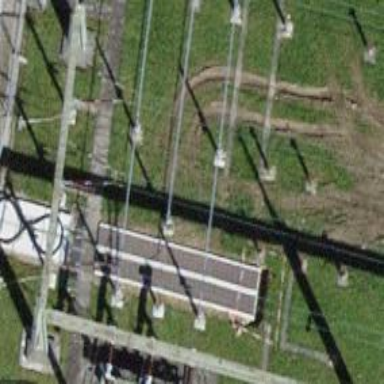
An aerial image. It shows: Power line with three cables.